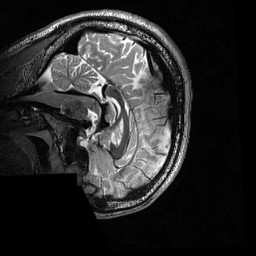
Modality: T2w
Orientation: sagittal
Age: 19
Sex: male
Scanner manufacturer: siemens
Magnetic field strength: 3 T
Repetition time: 3.2 s
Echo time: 0.56 s